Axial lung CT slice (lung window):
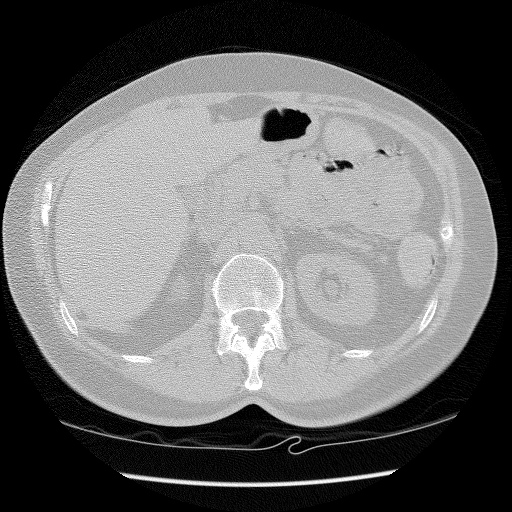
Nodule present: no